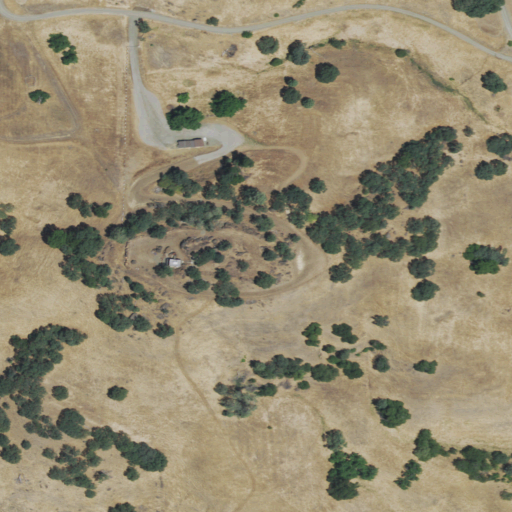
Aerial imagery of mountains in California named English Hills containing grassland and open development